Field crop: maize
Growth stage: 2
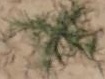
Species: salsola